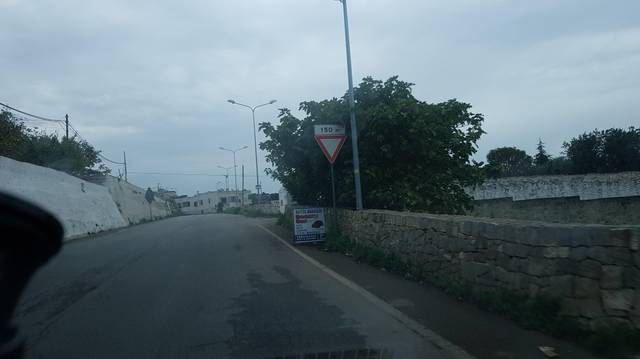
Region: Italy
Coordinates: 40.736, 17.577